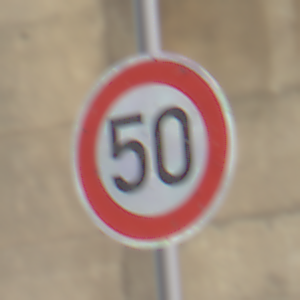
Verkehrszeichen: Geschwindigkeit50
Umgebung: Roofed, Beach
Tageszeit: Midday
Wetter: Overcast
Licht: Natural
Jahreszeit: NotSpecified
Kontrast: LowContrast